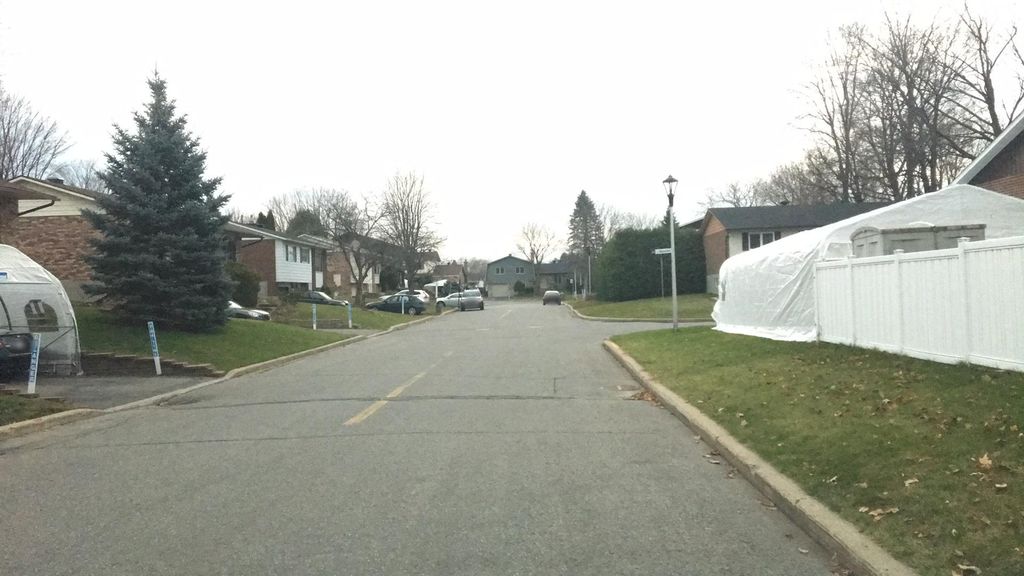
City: montreal